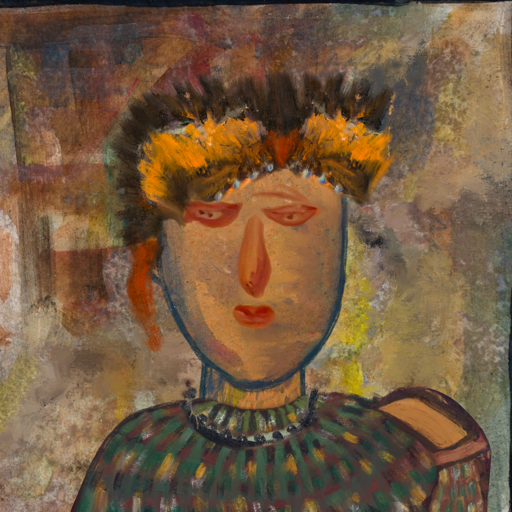
Background: Mosgoul, Head And Neck Front: In_The_Sun, Face Front: Pious_Lady, Bust: After_Raid, Hair Front: Blank, Head Accessory: Gypsy_Queen, Second Necklace: Blank, Necklace: Childish, Baby: Blank